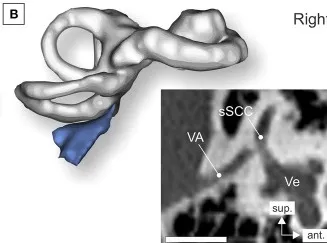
High-resolution CT (HRCT) imaging and gadolinium-enhanced MRI (Gd-MRI) of the inner ears was performed after the onset of Meniere's symptoms (HRCT, at age 44; Gd-MRI, at age 48). Sagittal HRCT projections, and . Right. Labyrinth.
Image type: radiology (ct)